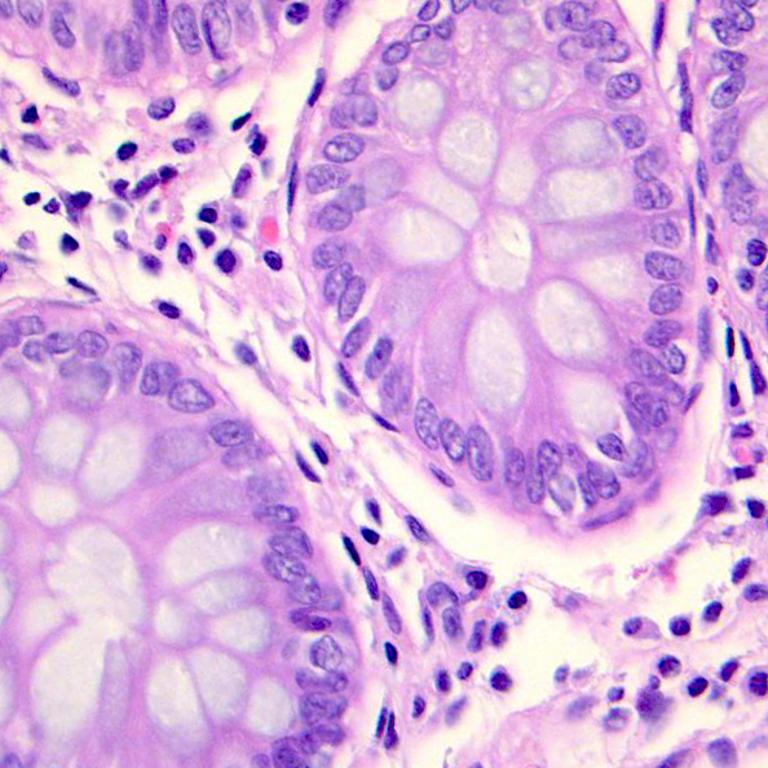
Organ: colon
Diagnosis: benign